Question: I am generatng barcode. Now I want to insert the student code under the barcode label. How can I do this?My code is
'''
foreach (GridViewRow row in grdBarcode.Rows)
{
DataList dl = (DataList)row.FindControl("datalistBarcode");
PdfContentByte cb = new PdfContentByte(writer);
PdfPTable BarCodeTable = new PdfPTable(6);
BarCodeTable.SetTotalWidth(new float[] { 100,10,100,10,100,10 });
BarCodeTable.DefaultCell.Border = PdfPCell.NO_BORDER;
Barcode128 code128 = new Barcode128();
code128.CodeType = Barcode.CODE128_UCC;
foreach (DataListItem dli in dl.Items)
{
String barcodename= ((Label)dli.FindControl("lblBarCode")).Text;
string studentcode= ((Label)dli.FindControl("lblStudCode")).Text;
code128.Code = "*" + productID1 + "*";
iTextSharp.text.Image image128 = code128.CreateImageWithBarcode(cb, null, null);
BarCodeTable.AddCell(image128);
BarCodeTable.AddCell("");
}
doc.Add(BarCodeTable);
'''
My present Output is

I want to bring the Student code also under the barcode label. Please show me a way to achieve it
Or let me know how to pass more than one parameters throgh pdftable.Addcell() function..!!
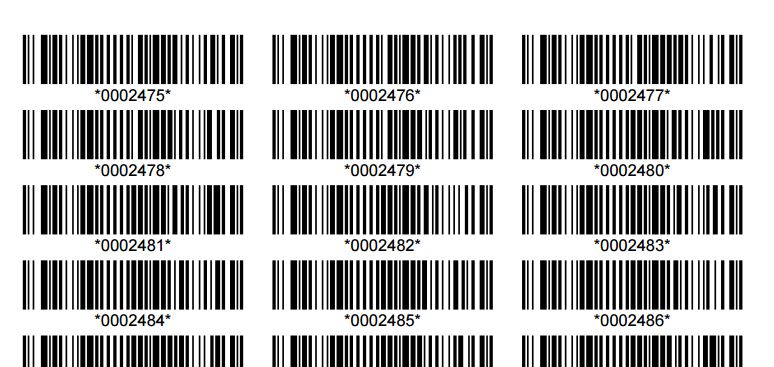
Answer: You are adding the 'Image' object directly to a 'PdfPCell' like this:
'''
iTextSharp.text.Image image128 = code128.CreateImageWithBarcode(cb, null, null);
BarCodeTable.AddCell(image128);
'''
The second line is a short cut for something that looks like this:
'''
PdfPCell cell = new PdfPCell();
cell.SetImage(image128);
BarCodeTable.AddCEll(cell);
'''
This 'cell' contains nothing more than an image. There is no room for text.
If you want to combine an image and text, you need something like this:
'''
PdfPCell cell = new PdfPCell();
cell.AddElement(image128);
Paragraph p = new Paragraph("Student name");
p.Alignment = Element.ALIGN_CENTER;
cell.AddElement(p);
BarCodeTable.AddCEll(cell);
'''